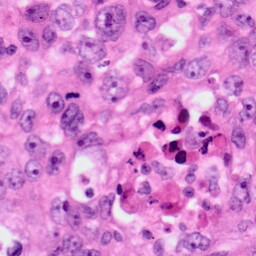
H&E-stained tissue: Lung